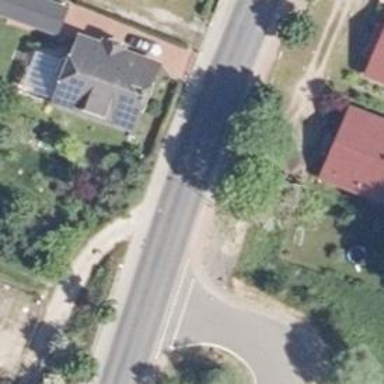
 equipped with sidewalks on both sides and cycle track on the left."